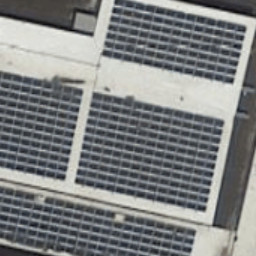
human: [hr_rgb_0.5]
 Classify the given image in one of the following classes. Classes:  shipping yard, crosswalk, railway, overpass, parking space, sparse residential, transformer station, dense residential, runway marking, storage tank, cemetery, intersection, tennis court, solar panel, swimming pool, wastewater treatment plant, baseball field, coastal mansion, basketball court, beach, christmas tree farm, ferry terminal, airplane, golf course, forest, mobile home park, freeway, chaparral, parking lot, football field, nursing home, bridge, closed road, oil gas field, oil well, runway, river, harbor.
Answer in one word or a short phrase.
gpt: solar panel